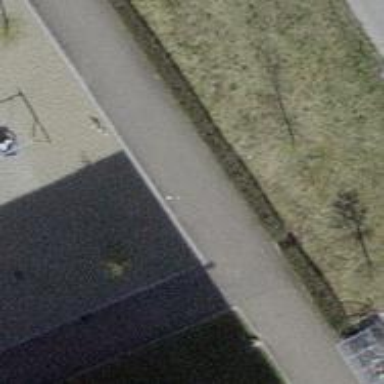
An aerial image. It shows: Unpaved path.